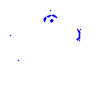
Particle: proton